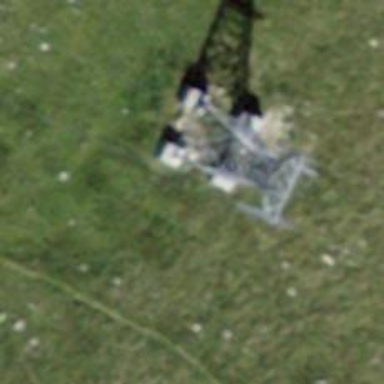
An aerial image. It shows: Pylon for aerialway.